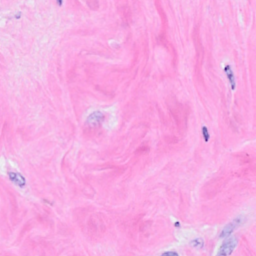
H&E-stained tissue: Breast